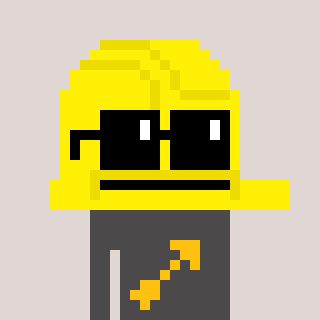
a pixel art character with square black sunglasses, a construction helmet-shaped head and a grayscale-colored body on a warm background